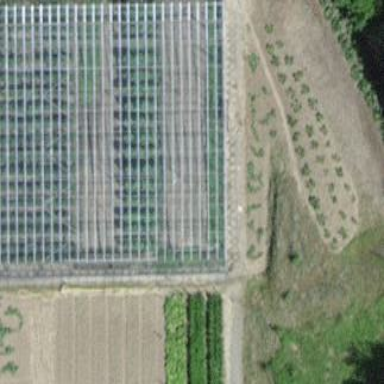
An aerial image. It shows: Greenhouse.